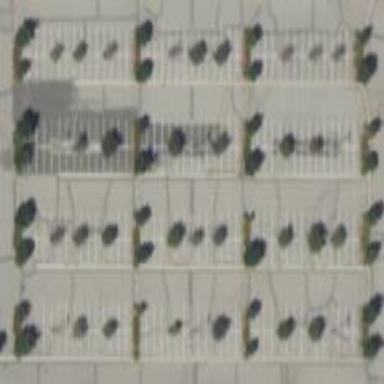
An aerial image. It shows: Road serving as parking aisle.